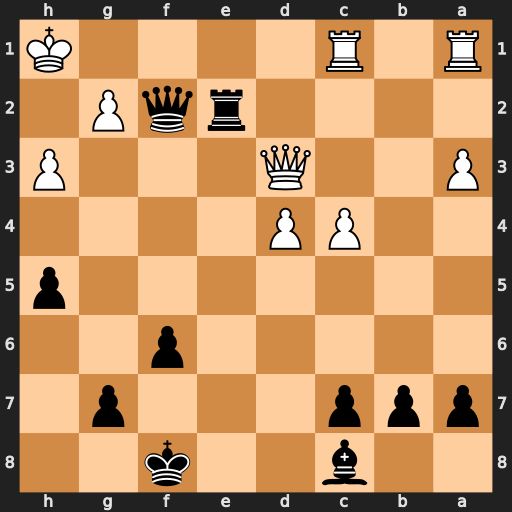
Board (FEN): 2b2k2/ppp3p1/5p2/7p/2PP4/P2Q3P/4rqP1/R1R4K
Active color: b
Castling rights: -
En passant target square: -
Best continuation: Qxg2#